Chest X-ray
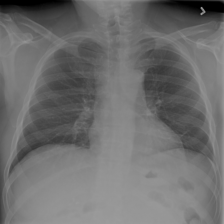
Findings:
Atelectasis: negative
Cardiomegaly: negative
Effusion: negative
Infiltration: negative
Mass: negative
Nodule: negative
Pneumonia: negative
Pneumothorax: negative
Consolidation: negative
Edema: negative
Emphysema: negative
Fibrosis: negative
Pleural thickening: negative
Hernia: negative